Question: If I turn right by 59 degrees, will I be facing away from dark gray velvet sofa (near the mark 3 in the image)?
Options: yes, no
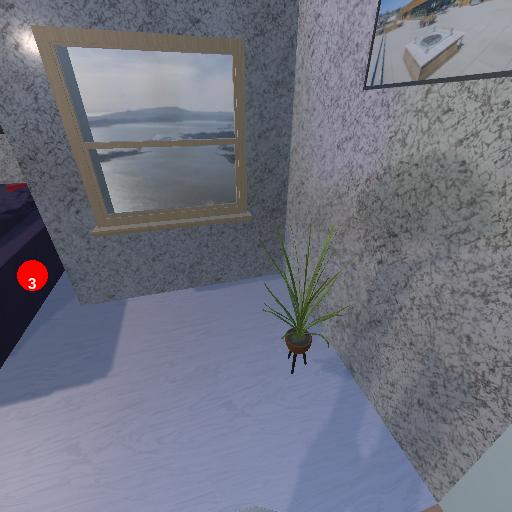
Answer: yes